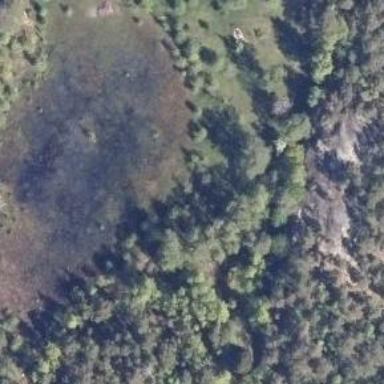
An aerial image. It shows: Marshy wetland area.